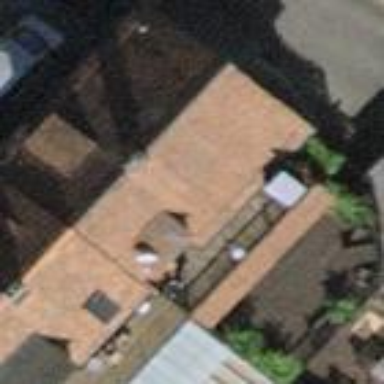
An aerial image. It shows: Flat-roofed building.